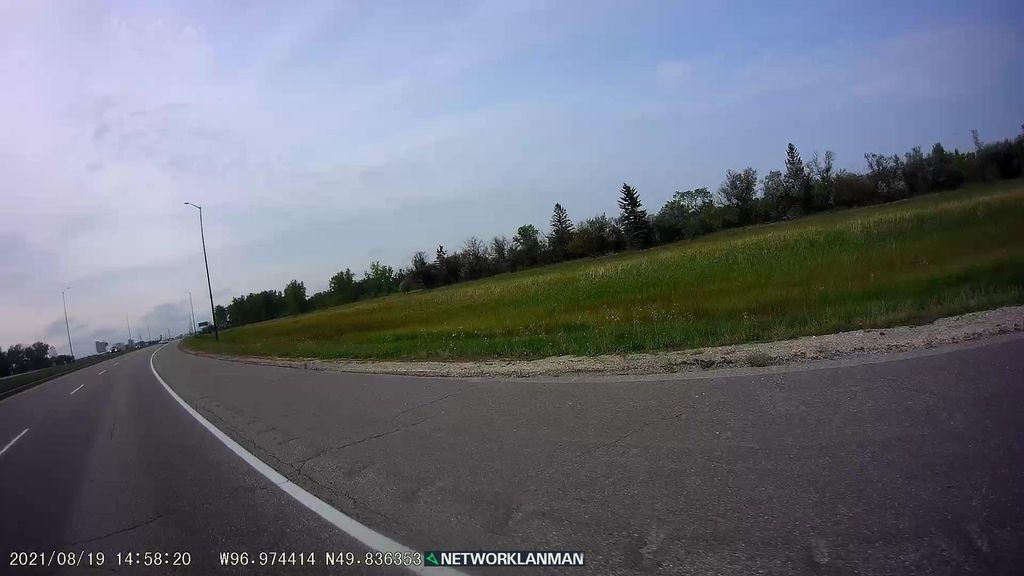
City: winnipeg